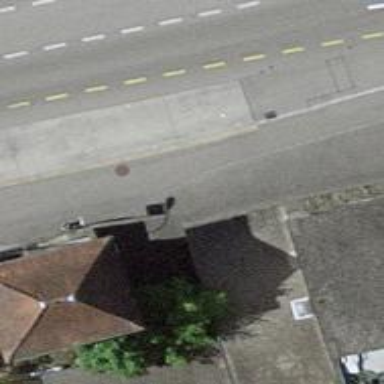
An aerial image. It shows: Bus stop with platform for public transport.